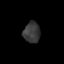
Tissue: lung
Cell type: Epithelial cells
Senescence score: 0.188
Nuclear area (px): 337
Mean DAPI intensity: 56.507